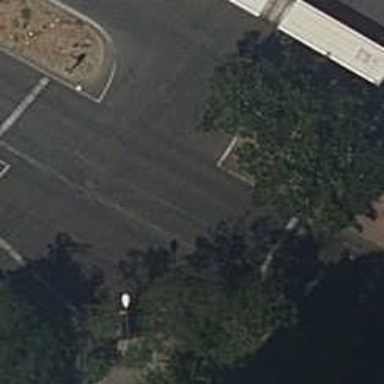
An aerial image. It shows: Circular junction on primary highway.